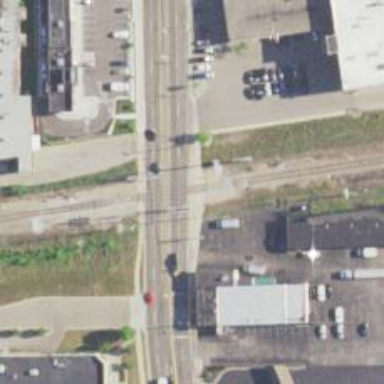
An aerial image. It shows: Crossing for the railway.